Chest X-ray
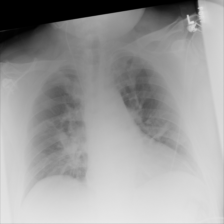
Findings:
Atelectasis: positive
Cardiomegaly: negative
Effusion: negative
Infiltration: positive
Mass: negative
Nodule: negative
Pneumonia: negative
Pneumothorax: negative
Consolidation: negative
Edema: negative
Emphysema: negative
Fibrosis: negative
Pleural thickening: negative
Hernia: negative